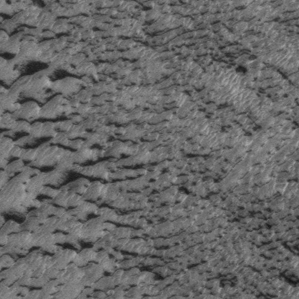
Label: frost